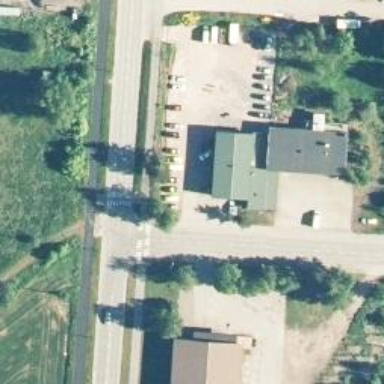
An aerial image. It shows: Road with "give way" sign.